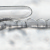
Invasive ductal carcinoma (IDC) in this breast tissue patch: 0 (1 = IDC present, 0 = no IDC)